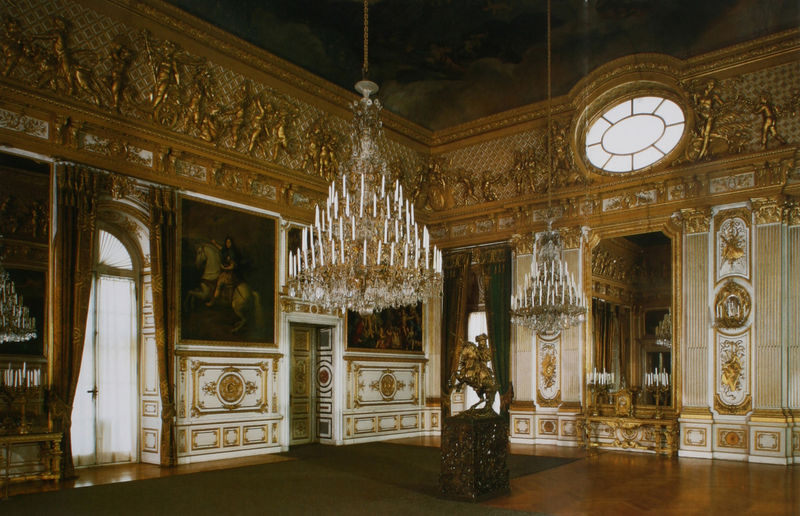
Titel: Ochsenaugensaal (Salon de l'Œil-de-Bœuf) von Schloss Herrenchiemsee
Künstler: Georg Dollmann
Standort: Herrenchiemsee
Institution: Schloss Herrenchiemsee
Schlagwörter: gemälde, schatten, weiß, braun, fenster, glas, holz, licht, raum, tisch, tür, zimmer, schloss, teppich, barock, sockel, bild, innenraum, spiegel, vorhang, sonne, boden, gold, interieur, decke, renaissance, schön, oval, pferd, reiter, skulptur, statue, reiterbild, relief, farbig, bilder, ecke, türen, parkett, saal, gardine, vorhänge, kerze, kerzen, kronleuchter, leuchter, lüster, stuck, läufer, plastik, foto, fotografie, photographie, eingang, photo, fries, sims, kerzenständer, farbfoto, residenz, tapisserie, kassetten, museum, prunk, aufnahme, vergoldung, vertäfelung, standbild, reiterstatue, nischen, antichambre, chambre, versaille, oculus, okulus, wandgliederung, farnfoto, raumausstattung